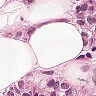
Metastatic tissue present: yes